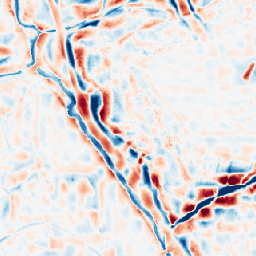
Category: wavelet
Decomposition family: wavelet_dwt
Decomposition parameters: wavelet: coif2
level: 4
Upsampling method: nearest
Upsampling parameters: scale: 4
Upsampling scale: 4